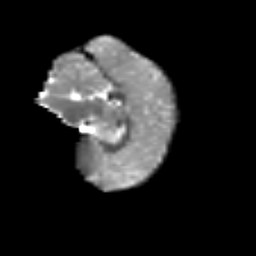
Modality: T2w
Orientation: sagittal
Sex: female
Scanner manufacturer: siemens
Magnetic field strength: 3 T
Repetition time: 5 s
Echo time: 0.0694 s